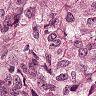
Metastatic tissue present: yes